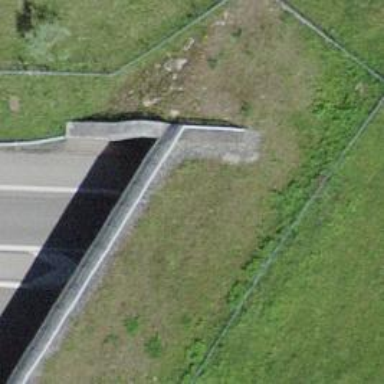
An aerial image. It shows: Wall barrier.